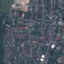
Label: Residential